Question: My goal is to generate using Java so I searched for a library which could do it. Soon I found <URL> library and downloaded it from here.
The tutorial given is data is hardcode. So as my example. However, I am trying to obtain JFreeChart data from database using .
<URL> show how to obtain JFreeChart data from database. But it does not use DAO.
Is there anyone that can help me how to obtain JFreeChart data using DAO and SERVLET?
In DAO, should I create a method that return arraylist, a integer, a boolean?
I would like my graph to look like this.

## My database
'''
id | revenue | year
_______________________
R1 | 999 | 2012
R1 | 832 | 2013
R2 | 318 | 2012
R2 | 111 | 2013
R3 | 342 | 2012
R3 | 873 | 2013
'''
## My servlet
'''
public JFreeChart getChart() {
DefaultCategoryDataset dataset = new DefaultCategoryDataset();
dataset.setValue(999, "2012", "R1");
dataset.setValue(832, "2013", "R1");
dataset.setValue(318, "2012", "R2");
dataset.setValue(111, "2013", "R2");
dataset.setValue(342, "2012", "R3");
dataset.setValue(873, "2013", "R3");
JFreeChart chart = ChartFactory.createBarChart3D("",
"Years", // domain axis label
"Revenue", // range axis label
dataset, // data
PlotOrientation.VERTICAL, // orientation
true, // include legend
true, // tooltips
false);
CategoryPlot plot = chart.getCategoryPlot();
CategoryAxis axis = plot.getDomainAxis();
axis.setCategoryLabelPositions(CategoryLabelPositions
.createUpRotationLabelPositions(Math.PI / 8.0));
CategoryItemRenderer renderer = plot.getRenderer();
BarRenderer r = (BarRenderer) renderer;
r.setMaximumBarWidth(0.75);
return chart;
}
'''
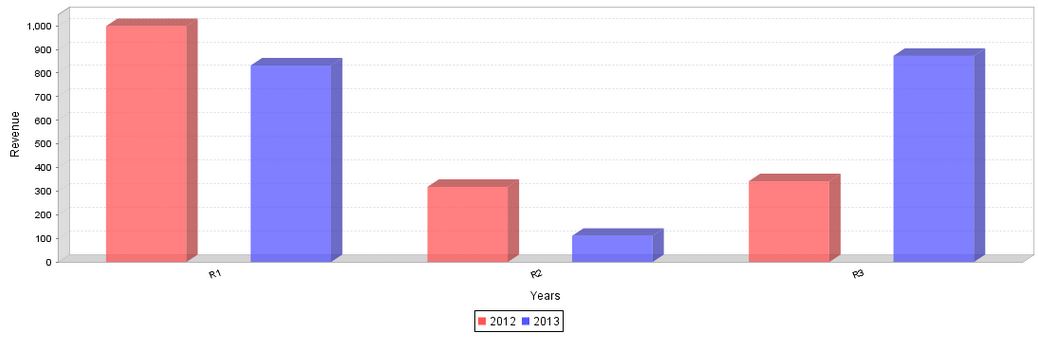
Answer: To make simple access in servlet, create one class and declare the instance variable as database table has
'''
public class Revenue
{
private String id;
private Integer revenue;
private String year;
//getters and setters
}
'''
Now, fetch the data from database, inside DAO create one method and write
'''
public ArrayList<Revenue> getAllRevenueList()
{
try
{
// try-catch exception, if any exception occurs return null
//driver
//connection code
String sql = "SELECT id,revenue,year FROM revenue_table ORDER BY year";
Statement stmt = con.createStatemtnt();
ResultSet rs = stmt.executeQuery(sql);
//now iterate over the result set and create list of objects of class 'Revenue'
//create an ArrayList<Revenue>
ArrayList<Revenue> revenueList = new ArrayList<Revenue>();
while(rs.next)
{
//for each row in result set create the object of class Revenue
Revenue r = new Revenue();
r.setId(rs.getString("id"));
r.setRevenue(Integer.parseInt(rs.getString("revenue")));
r.setYear(rs.getString("year"));
revenueList.add(r); //add object to list
}
return revenueList;
}
catch(Exception e)
{
e.printStackTrace();
return null;
}
}
'''
## Servlet
'''
public JFreeChart getChart()
{
DefaultCategoryDataset dataset = new DefaultCategoryDataset();
//retrieve the revenue ArrayList
//make sure that you have initialized the revenueDao object before calling method
ArrayList<Revenue> revenueList = revenueDao.getAllRevenueList();
//check list is not null and empty
if(revenueList != null && !revenueList.isEmpty())
{
for(Revenue r : revenueList)
{
dataset.setValue(r.getRevenue(), r.getYear, r.getId());
}
}
..........
............
..............
}
'''